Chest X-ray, PA view. Patient: 54 years old, sex F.
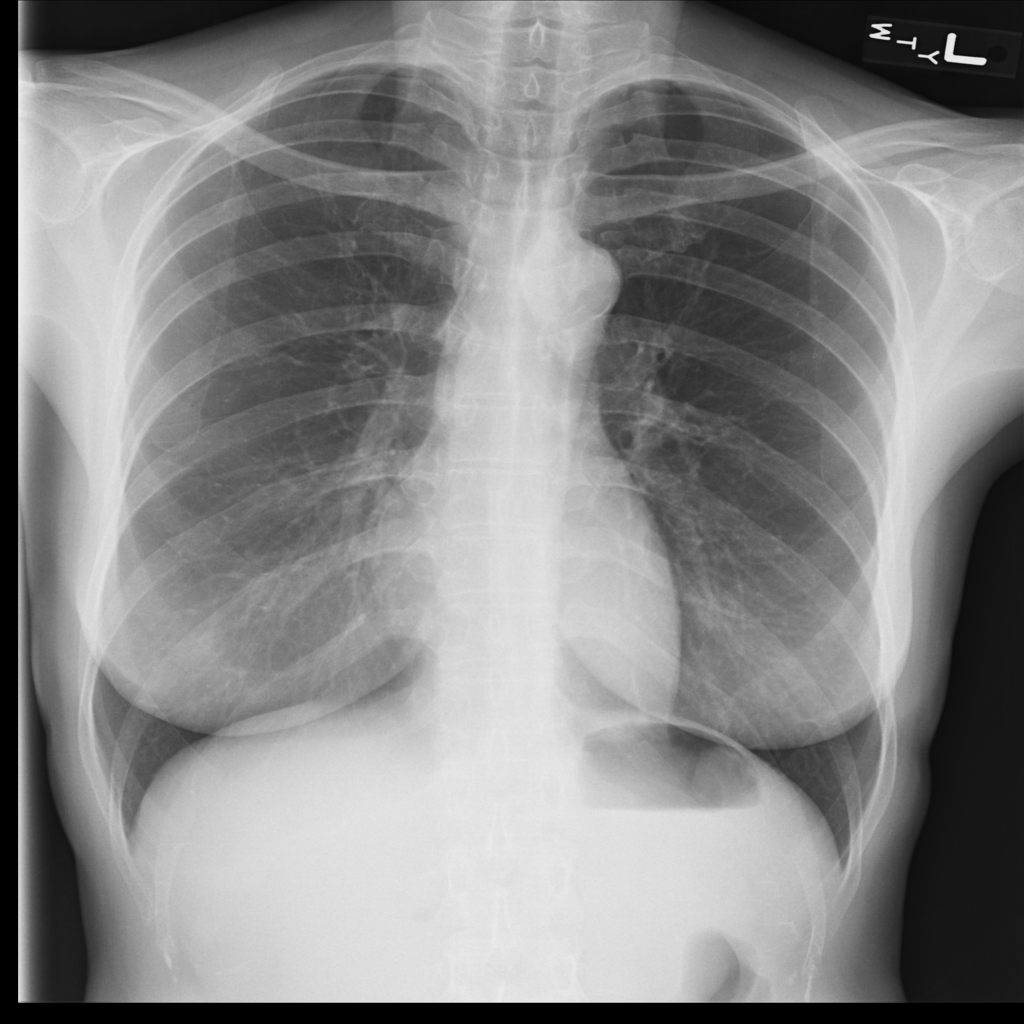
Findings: No Finding